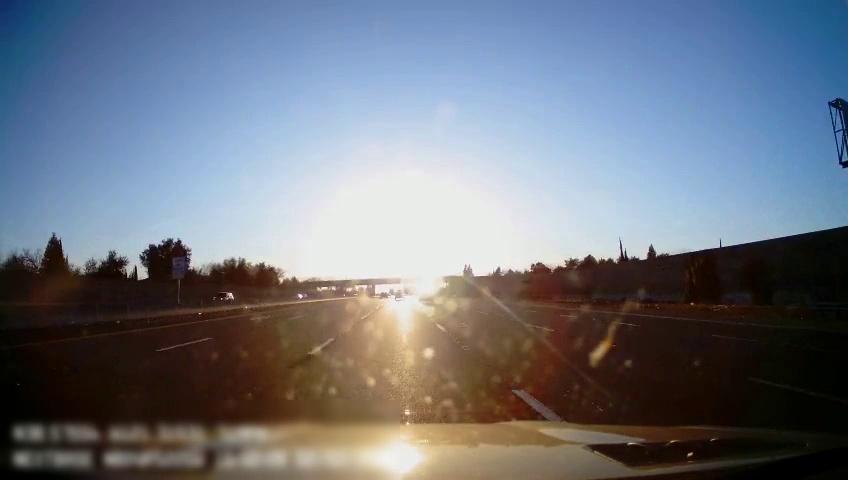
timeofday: Day
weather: Sunny
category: Drivable Space
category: Vehicles | SUV
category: Vehicles | SUV
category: Vehicles | Car
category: Vehicles | SUV
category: Lanes | Alternate Lane
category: Lanes | Alternate Lane
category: Lanes | Current Lane
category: Lanes | Current Lane
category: Lanes | Alternate Lane
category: Lanes | Alternate Lane
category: Lanes | Alternate Lane
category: Traffic | Signs
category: Traffic | Signs